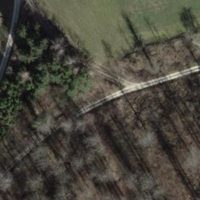
EUNIS habitat code: 44
Species observed at this site:
Pseudochorthippus parallelus
Lathyrus vernus
Gomphocerippus rufus